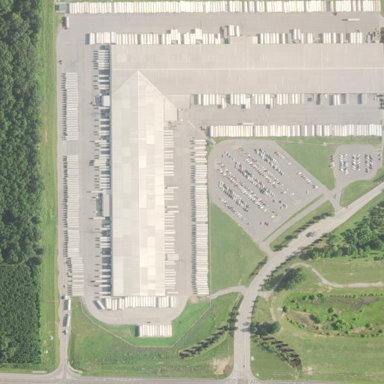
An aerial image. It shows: Industrial area specializing in logistics.